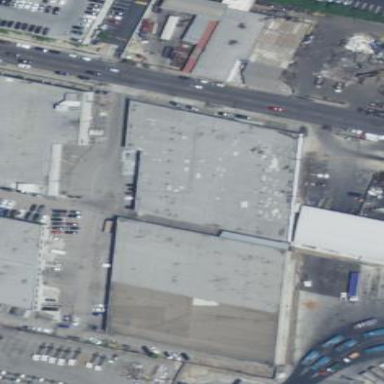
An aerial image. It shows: Warehouse.